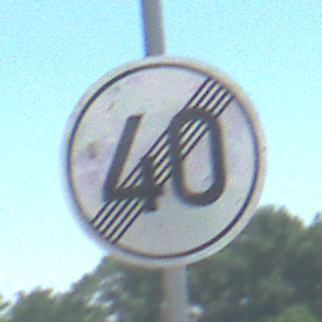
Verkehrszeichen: EndeGeschwindigkeit40
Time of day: Midday
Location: Outdoor (Nature)
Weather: Clear
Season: NotSpecified
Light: Natural